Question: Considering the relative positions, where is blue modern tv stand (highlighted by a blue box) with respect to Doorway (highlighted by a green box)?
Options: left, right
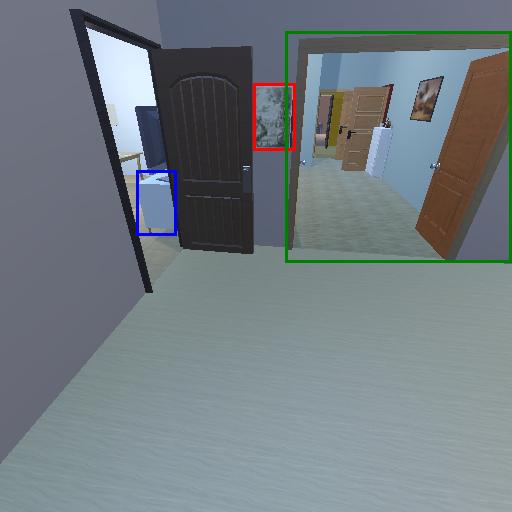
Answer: left